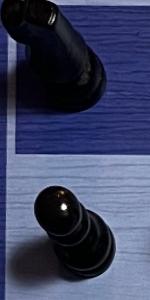
Label: Pawn_Black